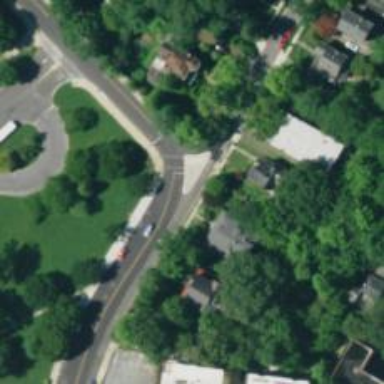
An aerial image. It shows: Residential road with separate asphalt sidewalk.